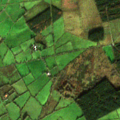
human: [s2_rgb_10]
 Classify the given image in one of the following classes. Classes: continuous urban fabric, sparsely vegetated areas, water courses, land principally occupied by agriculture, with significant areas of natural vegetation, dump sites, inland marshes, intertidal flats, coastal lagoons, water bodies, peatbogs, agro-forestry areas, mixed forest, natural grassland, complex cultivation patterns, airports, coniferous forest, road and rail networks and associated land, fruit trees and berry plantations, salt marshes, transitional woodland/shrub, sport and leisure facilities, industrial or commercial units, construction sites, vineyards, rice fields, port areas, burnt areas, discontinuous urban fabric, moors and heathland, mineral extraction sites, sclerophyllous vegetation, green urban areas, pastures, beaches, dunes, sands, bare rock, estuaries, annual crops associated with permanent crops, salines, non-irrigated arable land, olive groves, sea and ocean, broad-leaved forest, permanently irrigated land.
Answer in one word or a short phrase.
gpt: pastures, transitional woodland/shrub